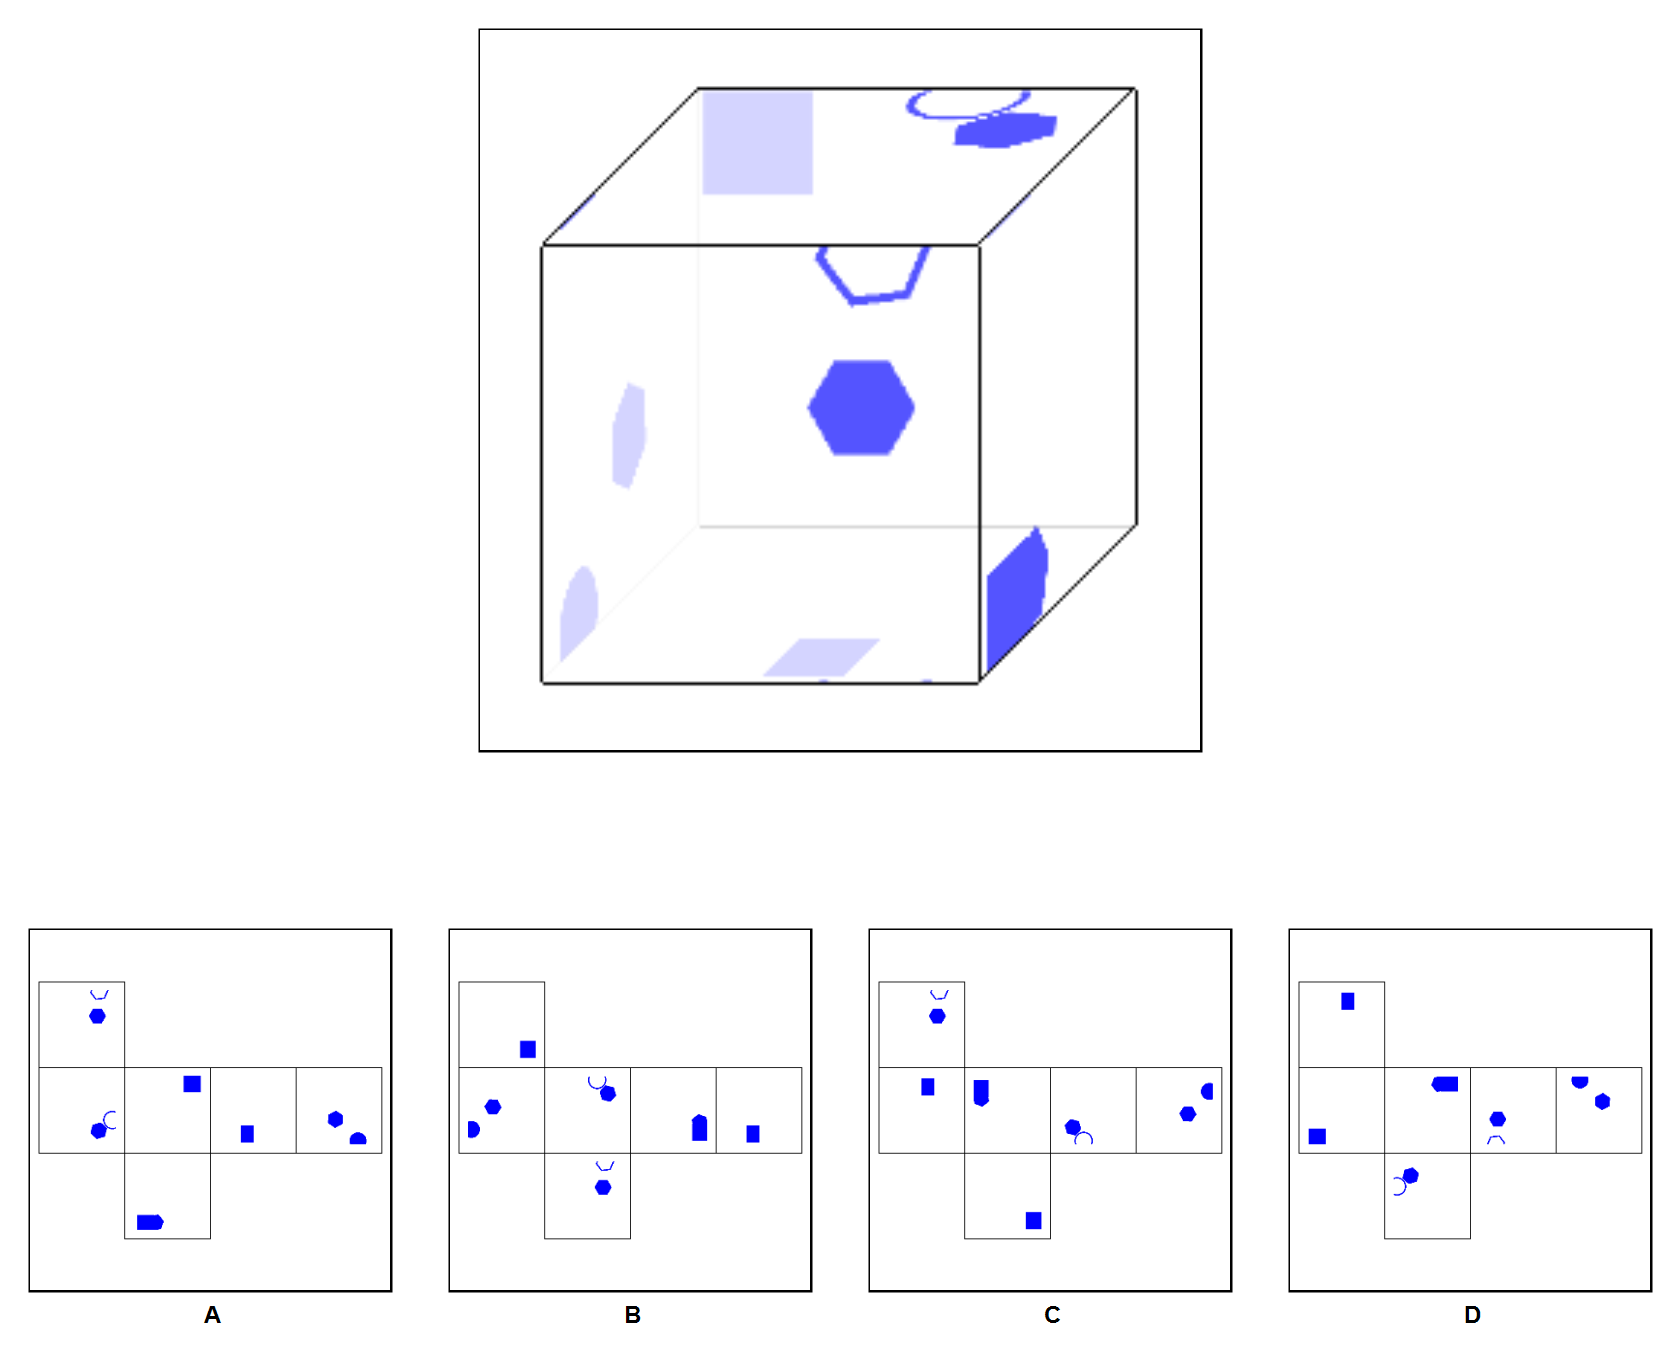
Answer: A